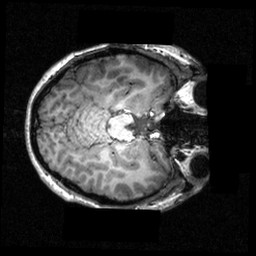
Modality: T1w
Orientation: axial
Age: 18
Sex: female
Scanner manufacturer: siemens
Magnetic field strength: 3.951 T
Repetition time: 1.5 s
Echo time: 0.00335 s